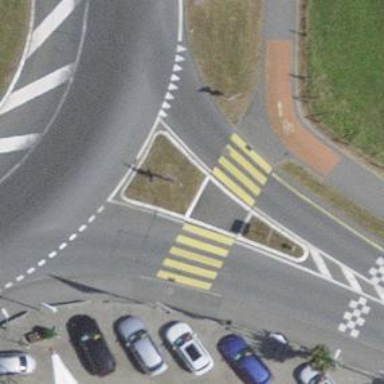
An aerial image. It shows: Footway that serves as traffic island.